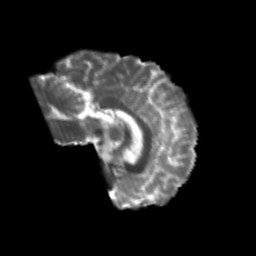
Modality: T2w
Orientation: sagittal
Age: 23
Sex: female
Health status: healthy
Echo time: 0.074 s